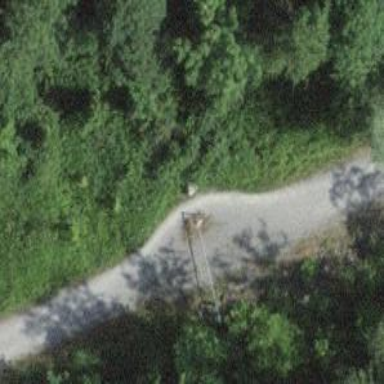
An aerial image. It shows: Brown bench in the vicinity.